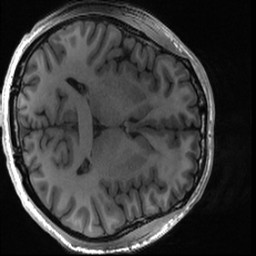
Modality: T1w
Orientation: axial
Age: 18
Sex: female